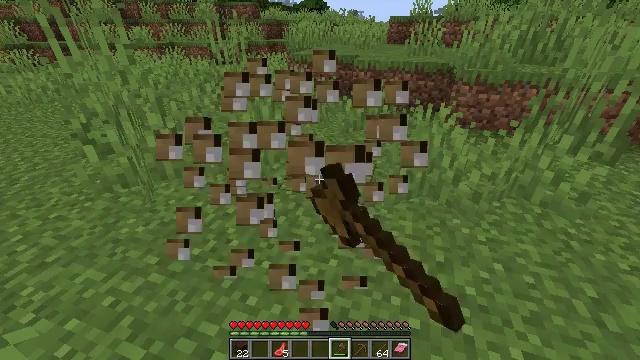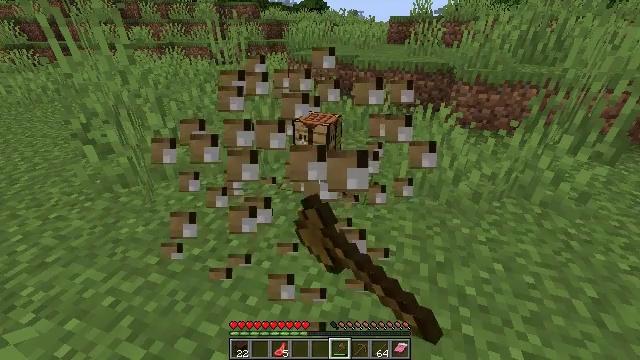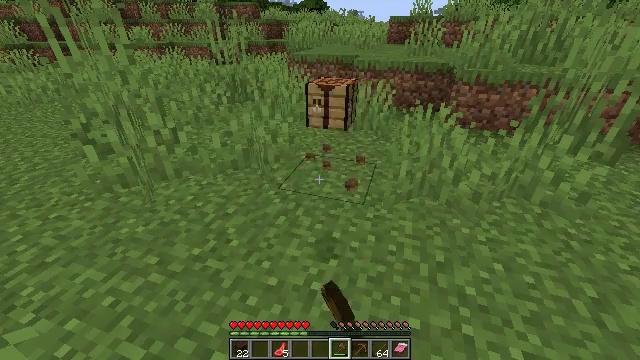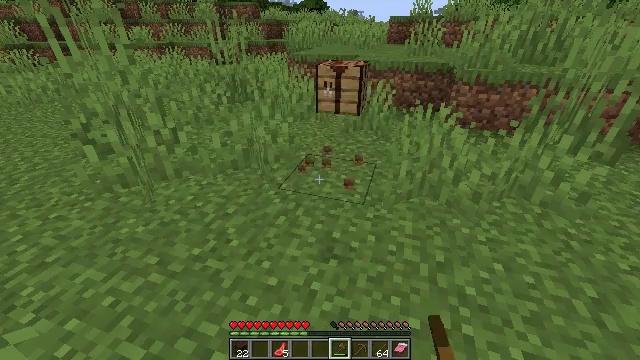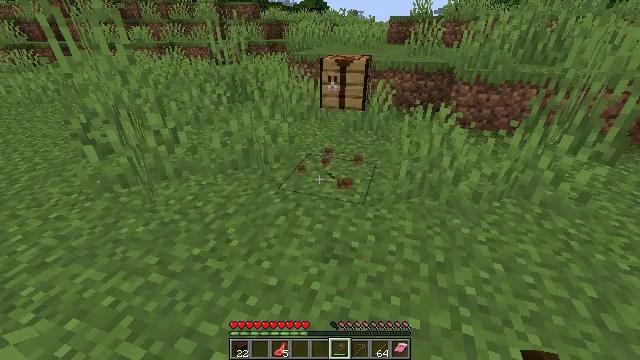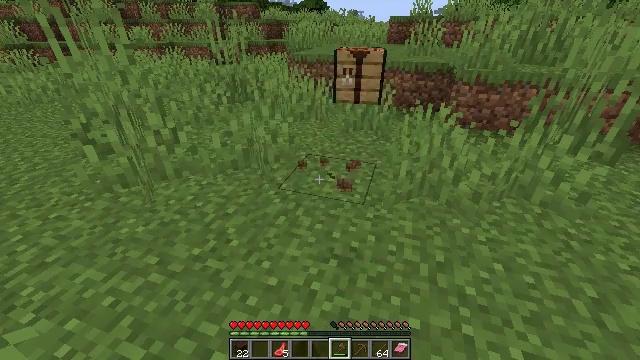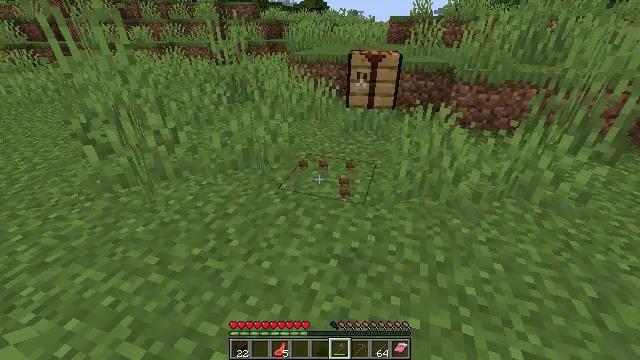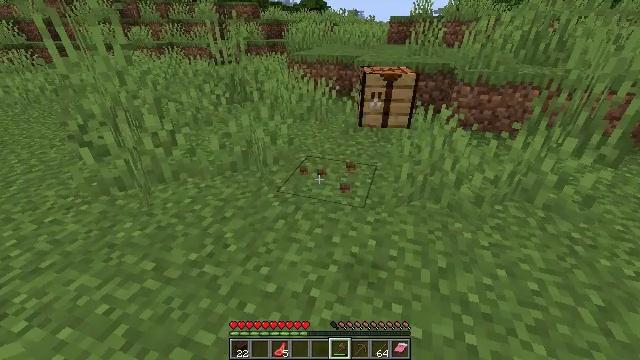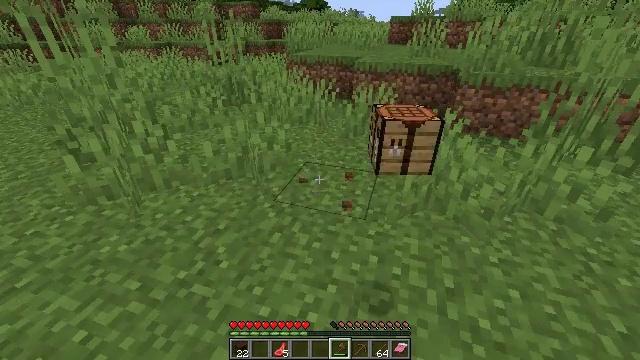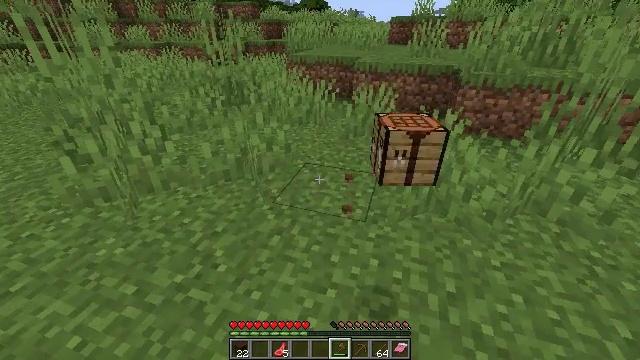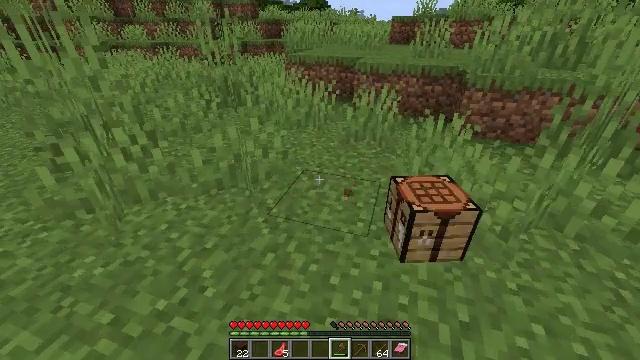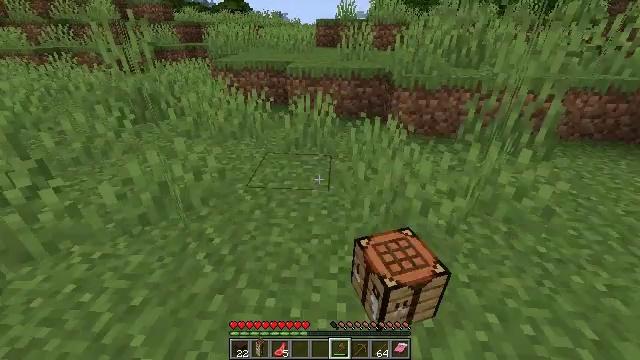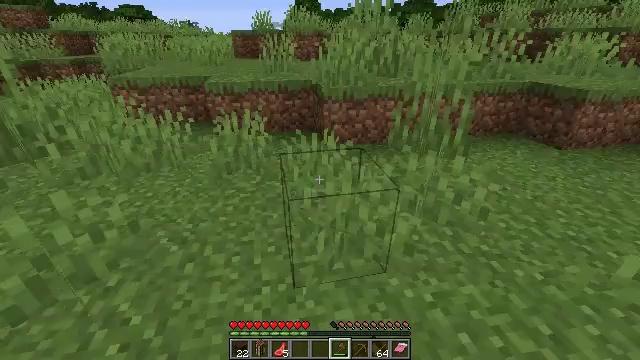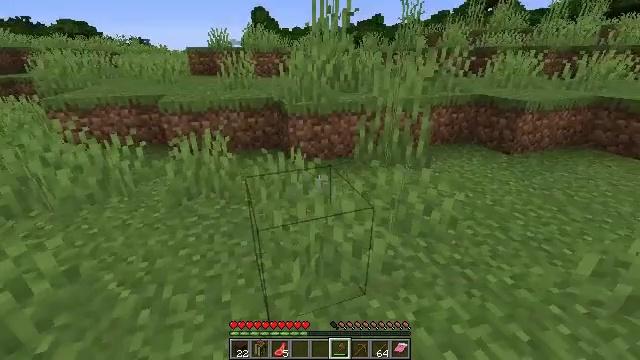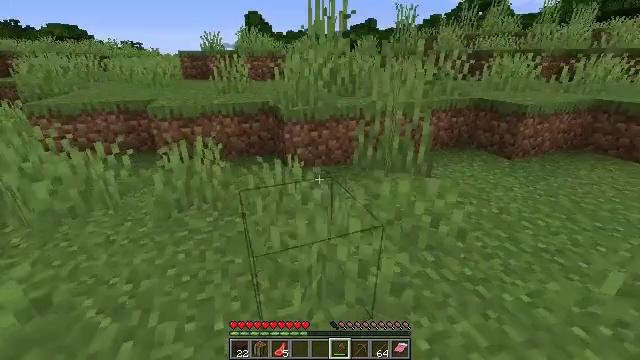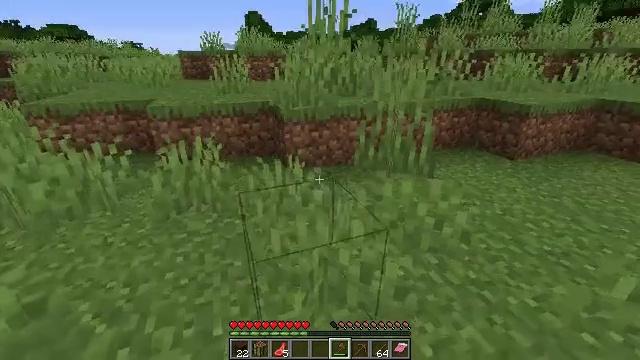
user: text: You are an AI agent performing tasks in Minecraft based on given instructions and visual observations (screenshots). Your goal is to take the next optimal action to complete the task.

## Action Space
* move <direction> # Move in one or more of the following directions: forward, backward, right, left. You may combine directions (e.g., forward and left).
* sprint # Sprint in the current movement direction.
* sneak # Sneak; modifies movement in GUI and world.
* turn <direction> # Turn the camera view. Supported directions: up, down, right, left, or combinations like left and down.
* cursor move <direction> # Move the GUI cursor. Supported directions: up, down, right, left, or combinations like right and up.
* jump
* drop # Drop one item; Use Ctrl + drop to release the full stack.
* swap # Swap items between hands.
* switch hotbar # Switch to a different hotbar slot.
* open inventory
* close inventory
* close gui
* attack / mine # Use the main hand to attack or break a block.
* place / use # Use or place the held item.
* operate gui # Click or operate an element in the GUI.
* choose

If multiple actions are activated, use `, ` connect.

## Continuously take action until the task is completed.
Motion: motion action
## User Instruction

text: Drop pink dye.
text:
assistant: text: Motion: attack / mine
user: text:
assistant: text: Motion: attack / mine
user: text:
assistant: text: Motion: attack / mine
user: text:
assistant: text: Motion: attack / mine
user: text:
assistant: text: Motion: attack / mine
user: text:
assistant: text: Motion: no_op
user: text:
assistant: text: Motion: move forward
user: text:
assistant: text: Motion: move forward
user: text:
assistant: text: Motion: move forward
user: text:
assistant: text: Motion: move forward
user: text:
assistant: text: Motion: move forward, turn right
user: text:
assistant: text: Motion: move forward, turn right and up
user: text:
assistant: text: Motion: move forward, turn right and up
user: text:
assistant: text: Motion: turn right
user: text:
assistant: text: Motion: no_op
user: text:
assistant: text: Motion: no_op
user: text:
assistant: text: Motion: turn right and up
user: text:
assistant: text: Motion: move forward, turn right and up
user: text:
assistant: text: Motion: move forward
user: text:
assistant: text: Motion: move forward
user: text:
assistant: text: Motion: move forward and move right
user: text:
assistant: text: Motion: move forward, turn left
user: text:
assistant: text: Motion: move forward, sprint, turn left and down
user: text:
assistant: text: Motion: move forward, sprint, turn left
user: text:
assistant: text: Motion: move forward, sprint
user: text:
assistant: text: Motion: move forward, sprint
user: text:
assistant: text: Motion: move forward, sprint
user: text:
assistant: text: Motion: move forward
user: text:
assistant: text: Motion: move forward, jump
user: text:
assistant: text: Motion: move forward, jump